Question: I'm Trying to design the Conversation View for a chat Application in windows 8 Metro App. I'm new to xaml designs, how to set the Conversation view like the image below,

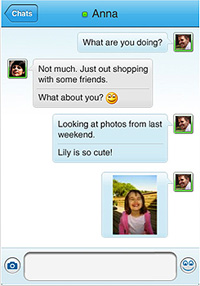
Answer: Although at first time it seems this layout can be fit into Grid with three columns, I'm sure you would need scrolling at some point. So, you can just use 'Canvas', which allows free-floating controls. Place them with 'Canvas.Left' and 'Canvas.Top' attached properties.
Update: an illustration of what I mean:
'''
<Canvas Width="300" Height="200">
<Border Width="40" Height="40" Canvas.Left="10" Canvas.Top="60" Background="Red"/>
<Border Width="160" Height="80" Canvas.Left="60" Canvas.Top="60" Background="LightGray"/>
<Border Width="40" Height="40" Canvas.Left="250" Canvas.Top="150" Background="Red"/>
<Border Width="160" Height="30" Canvas.Left="80" Canvas.Top="150" Background="LightGray"/>
</Canvas>
'''
Let's pretend that red borders are user pics (put 'Image' inside) and gray borders are messages (put 'RichTextBlock' inside.) Canvas allows you to shift those blocks freely.